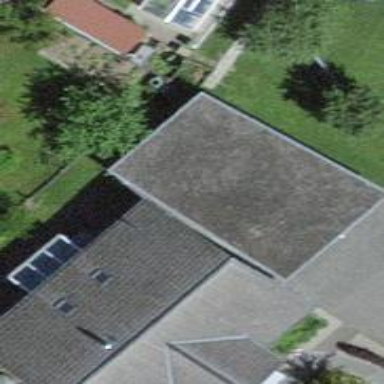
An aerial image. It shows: Garage building.